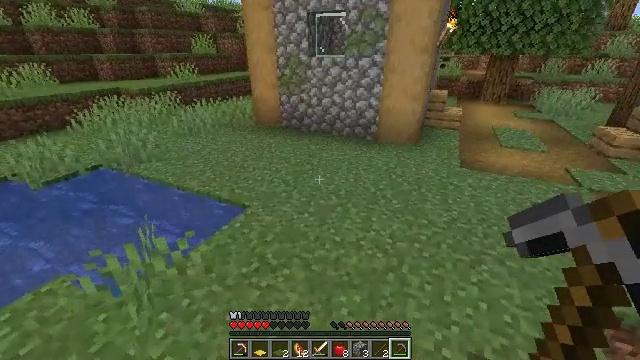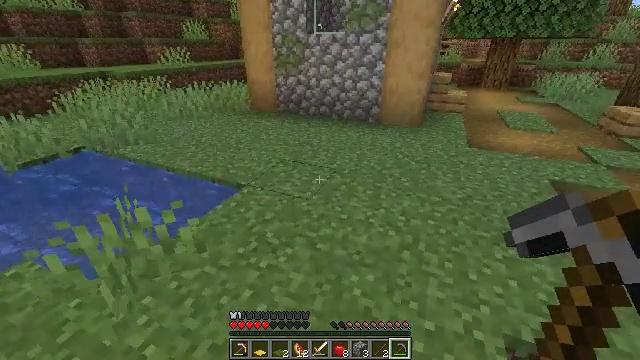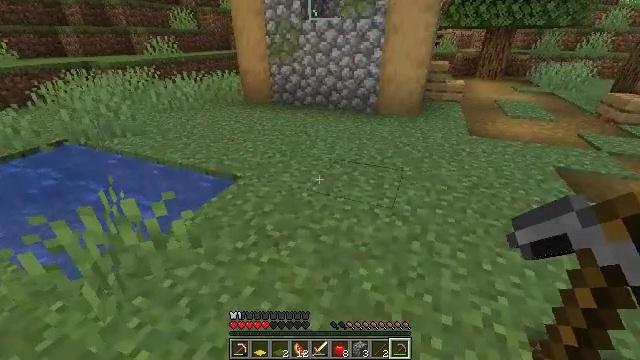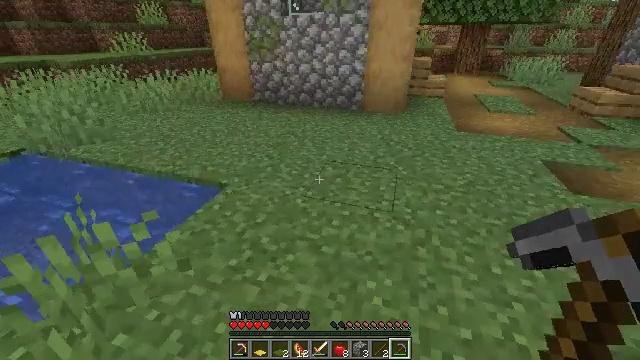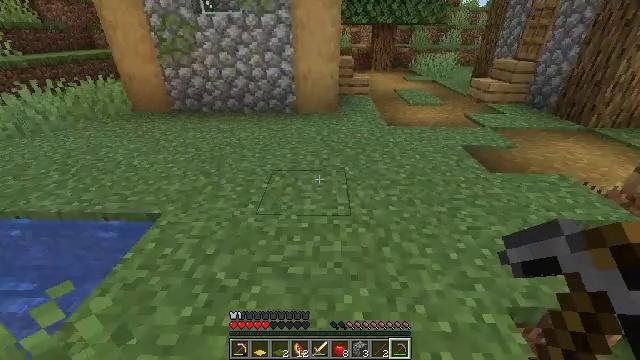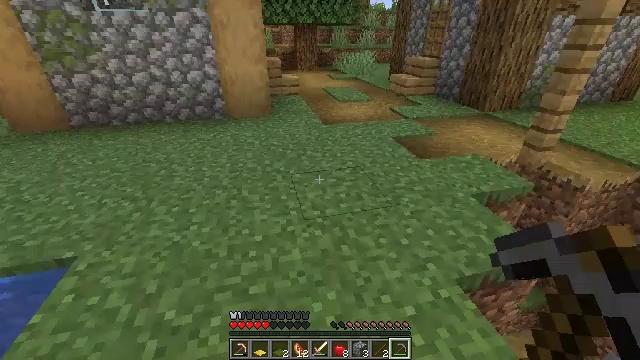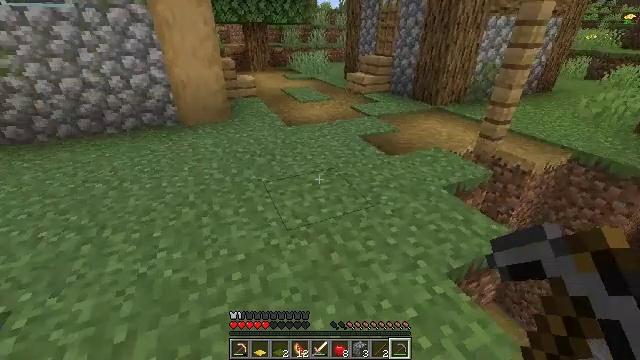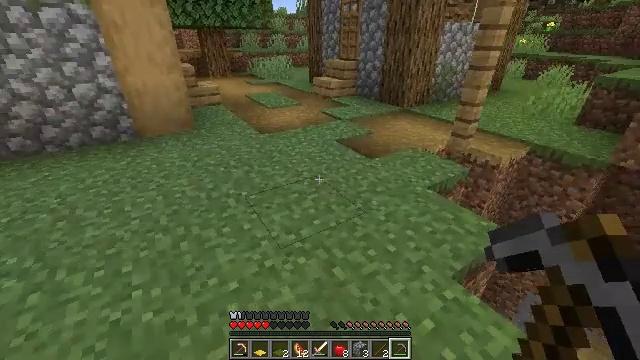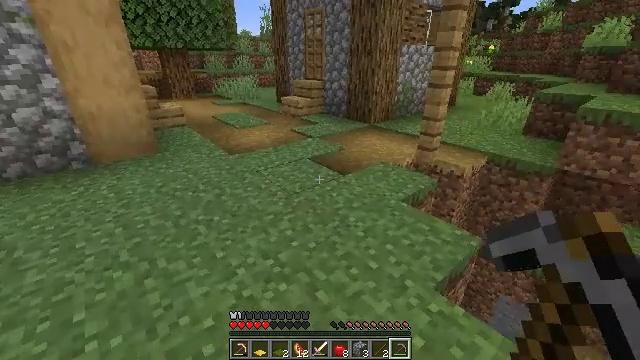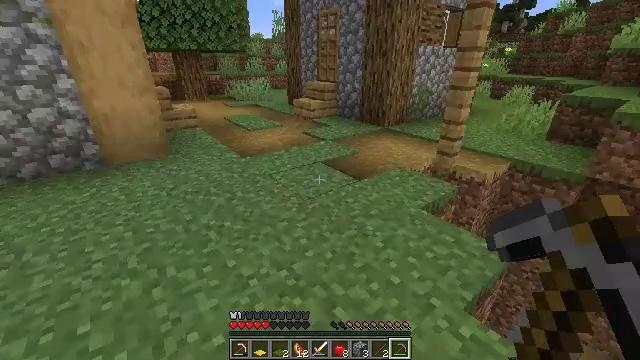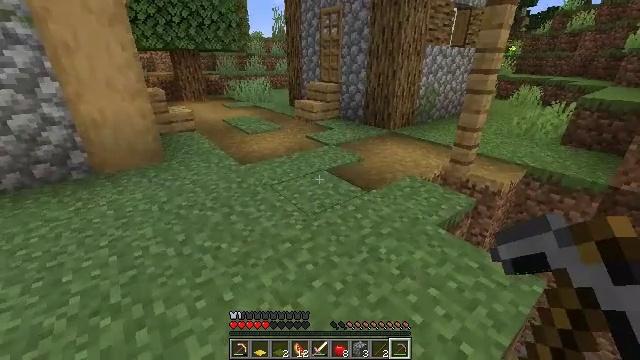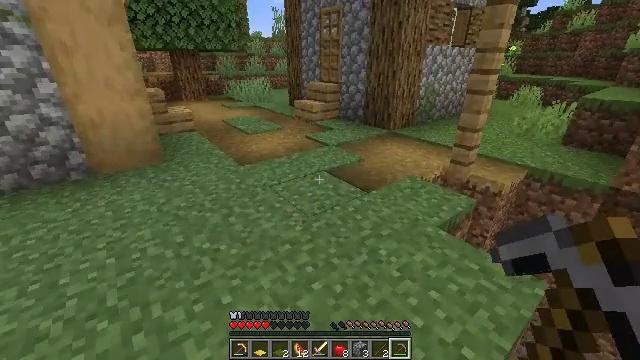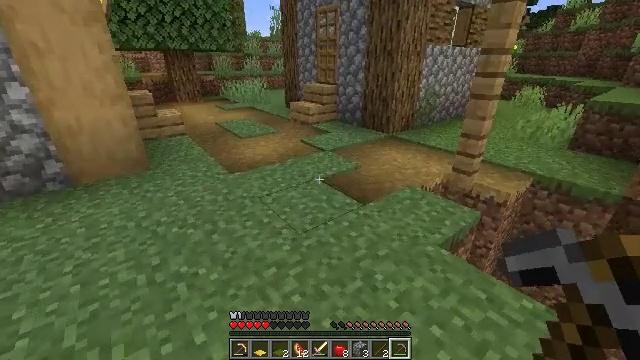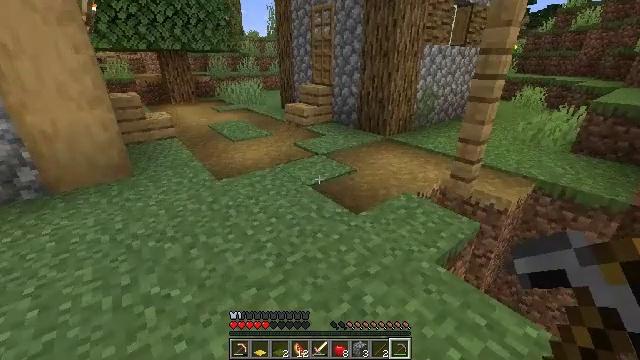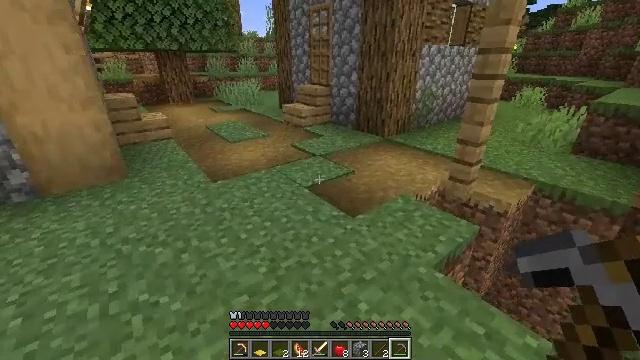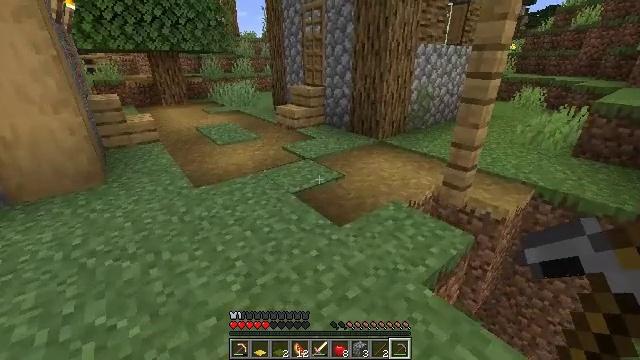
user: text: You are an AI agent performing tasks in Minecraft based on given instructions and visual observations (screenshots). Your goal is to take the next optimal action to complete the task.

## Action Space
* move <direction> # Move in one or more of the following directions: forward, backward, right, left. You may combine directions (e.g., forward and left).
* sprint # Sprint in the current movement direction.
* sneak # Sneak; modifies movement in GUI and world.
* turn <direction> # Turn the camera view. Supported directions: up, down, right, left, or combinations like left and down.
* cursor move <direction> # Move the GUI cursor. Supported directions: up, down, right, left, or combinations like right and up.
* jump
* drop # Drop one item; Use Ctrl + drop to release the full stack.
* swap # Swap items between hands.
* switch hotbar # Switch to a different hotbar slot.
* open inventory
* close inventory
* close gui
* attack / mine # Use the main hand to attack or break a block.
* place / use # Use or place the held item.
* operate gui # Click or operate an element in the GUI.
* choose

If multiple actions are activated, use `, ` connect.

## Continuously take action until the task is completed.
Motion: motion action
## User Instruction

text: Mine oak leaves.
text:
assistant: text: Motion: move forward and move left, turn right
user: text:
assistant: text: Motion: move forward and move left, turn right and down
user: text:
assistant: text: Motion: move forward and move left, turn right
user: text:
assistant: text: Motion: move forward and move left, turn right
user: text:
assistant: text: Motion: move forward and move left, turn right
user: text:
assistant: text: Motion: move forward and move left, turn right
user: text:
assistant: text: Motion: move forward and move left, turn right
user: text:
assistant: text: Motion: move forward, turn right and up
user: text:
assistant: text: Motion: move forward, turn left
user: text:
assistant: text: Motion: move forward
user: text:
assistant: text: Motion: move forward and move right
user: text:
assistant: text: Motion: move forward and move right
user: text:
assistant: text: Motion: move forward and move right
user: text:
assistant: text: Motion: move forward and move right
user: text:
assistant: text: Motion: move forward and move right
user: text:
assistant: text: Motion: move forward and move right
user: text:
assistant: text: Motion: move forward
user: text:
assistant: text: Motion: move forward, turn up
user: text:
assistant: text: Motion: move forward, turn left and up
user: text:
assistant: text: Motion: move forward, turn left and up
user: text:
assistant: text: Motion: move forward, turn left and up
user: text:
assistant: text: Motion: move forward, turn left and up
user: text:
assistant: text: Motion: move forward, turn left
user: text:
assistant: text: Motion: move forward, turn left
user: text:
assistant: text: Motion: move forward
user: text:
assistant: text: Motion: move forward
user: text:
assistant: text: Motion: move forward
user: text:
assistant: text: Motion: move forward
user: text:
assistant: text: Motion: move forward
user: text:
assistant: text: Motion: move forward